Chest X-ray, PA view. Patient: 55 years old, sex F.
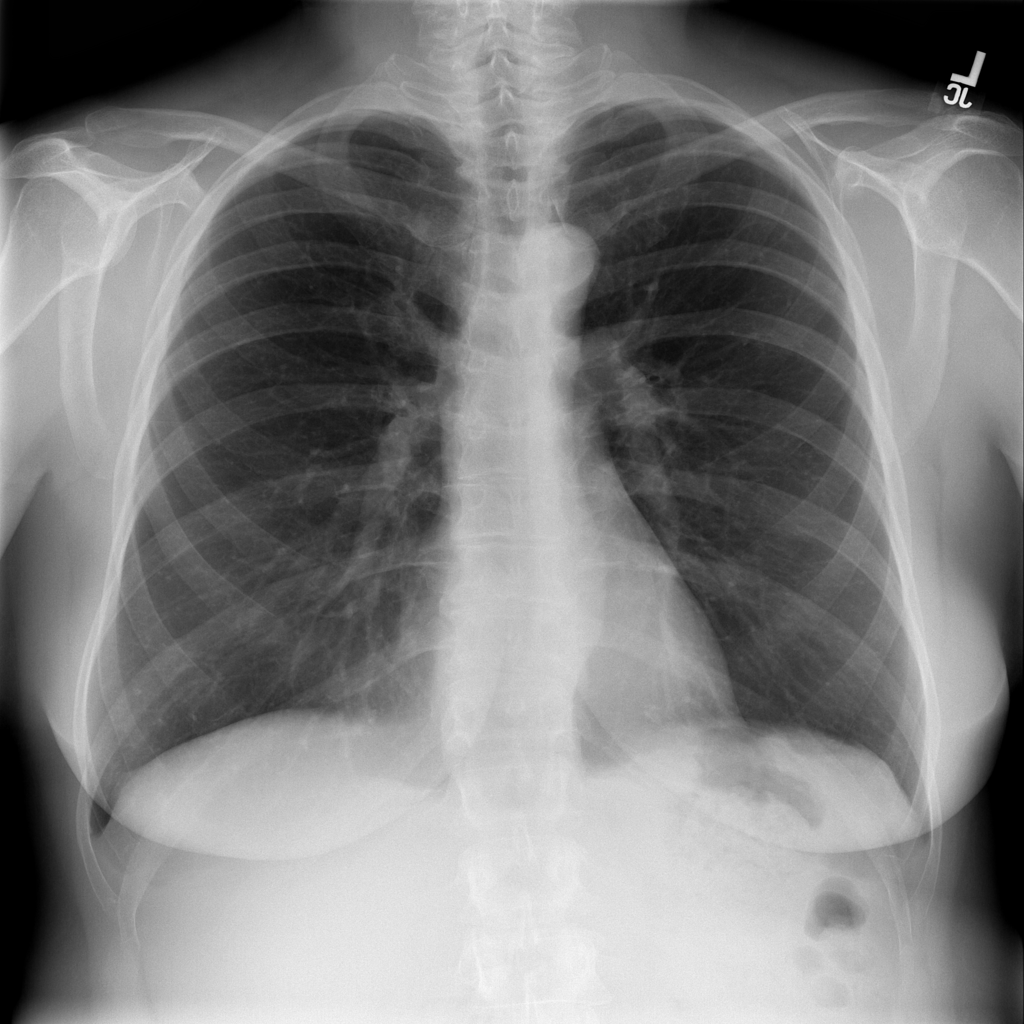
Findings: No Finding